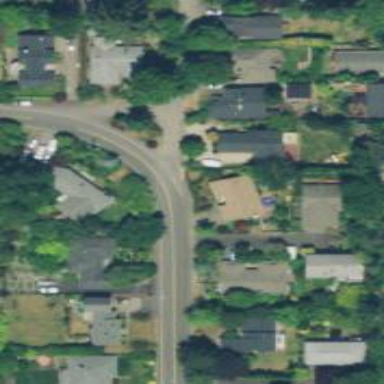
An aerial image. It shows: Residential road with smooth surface.